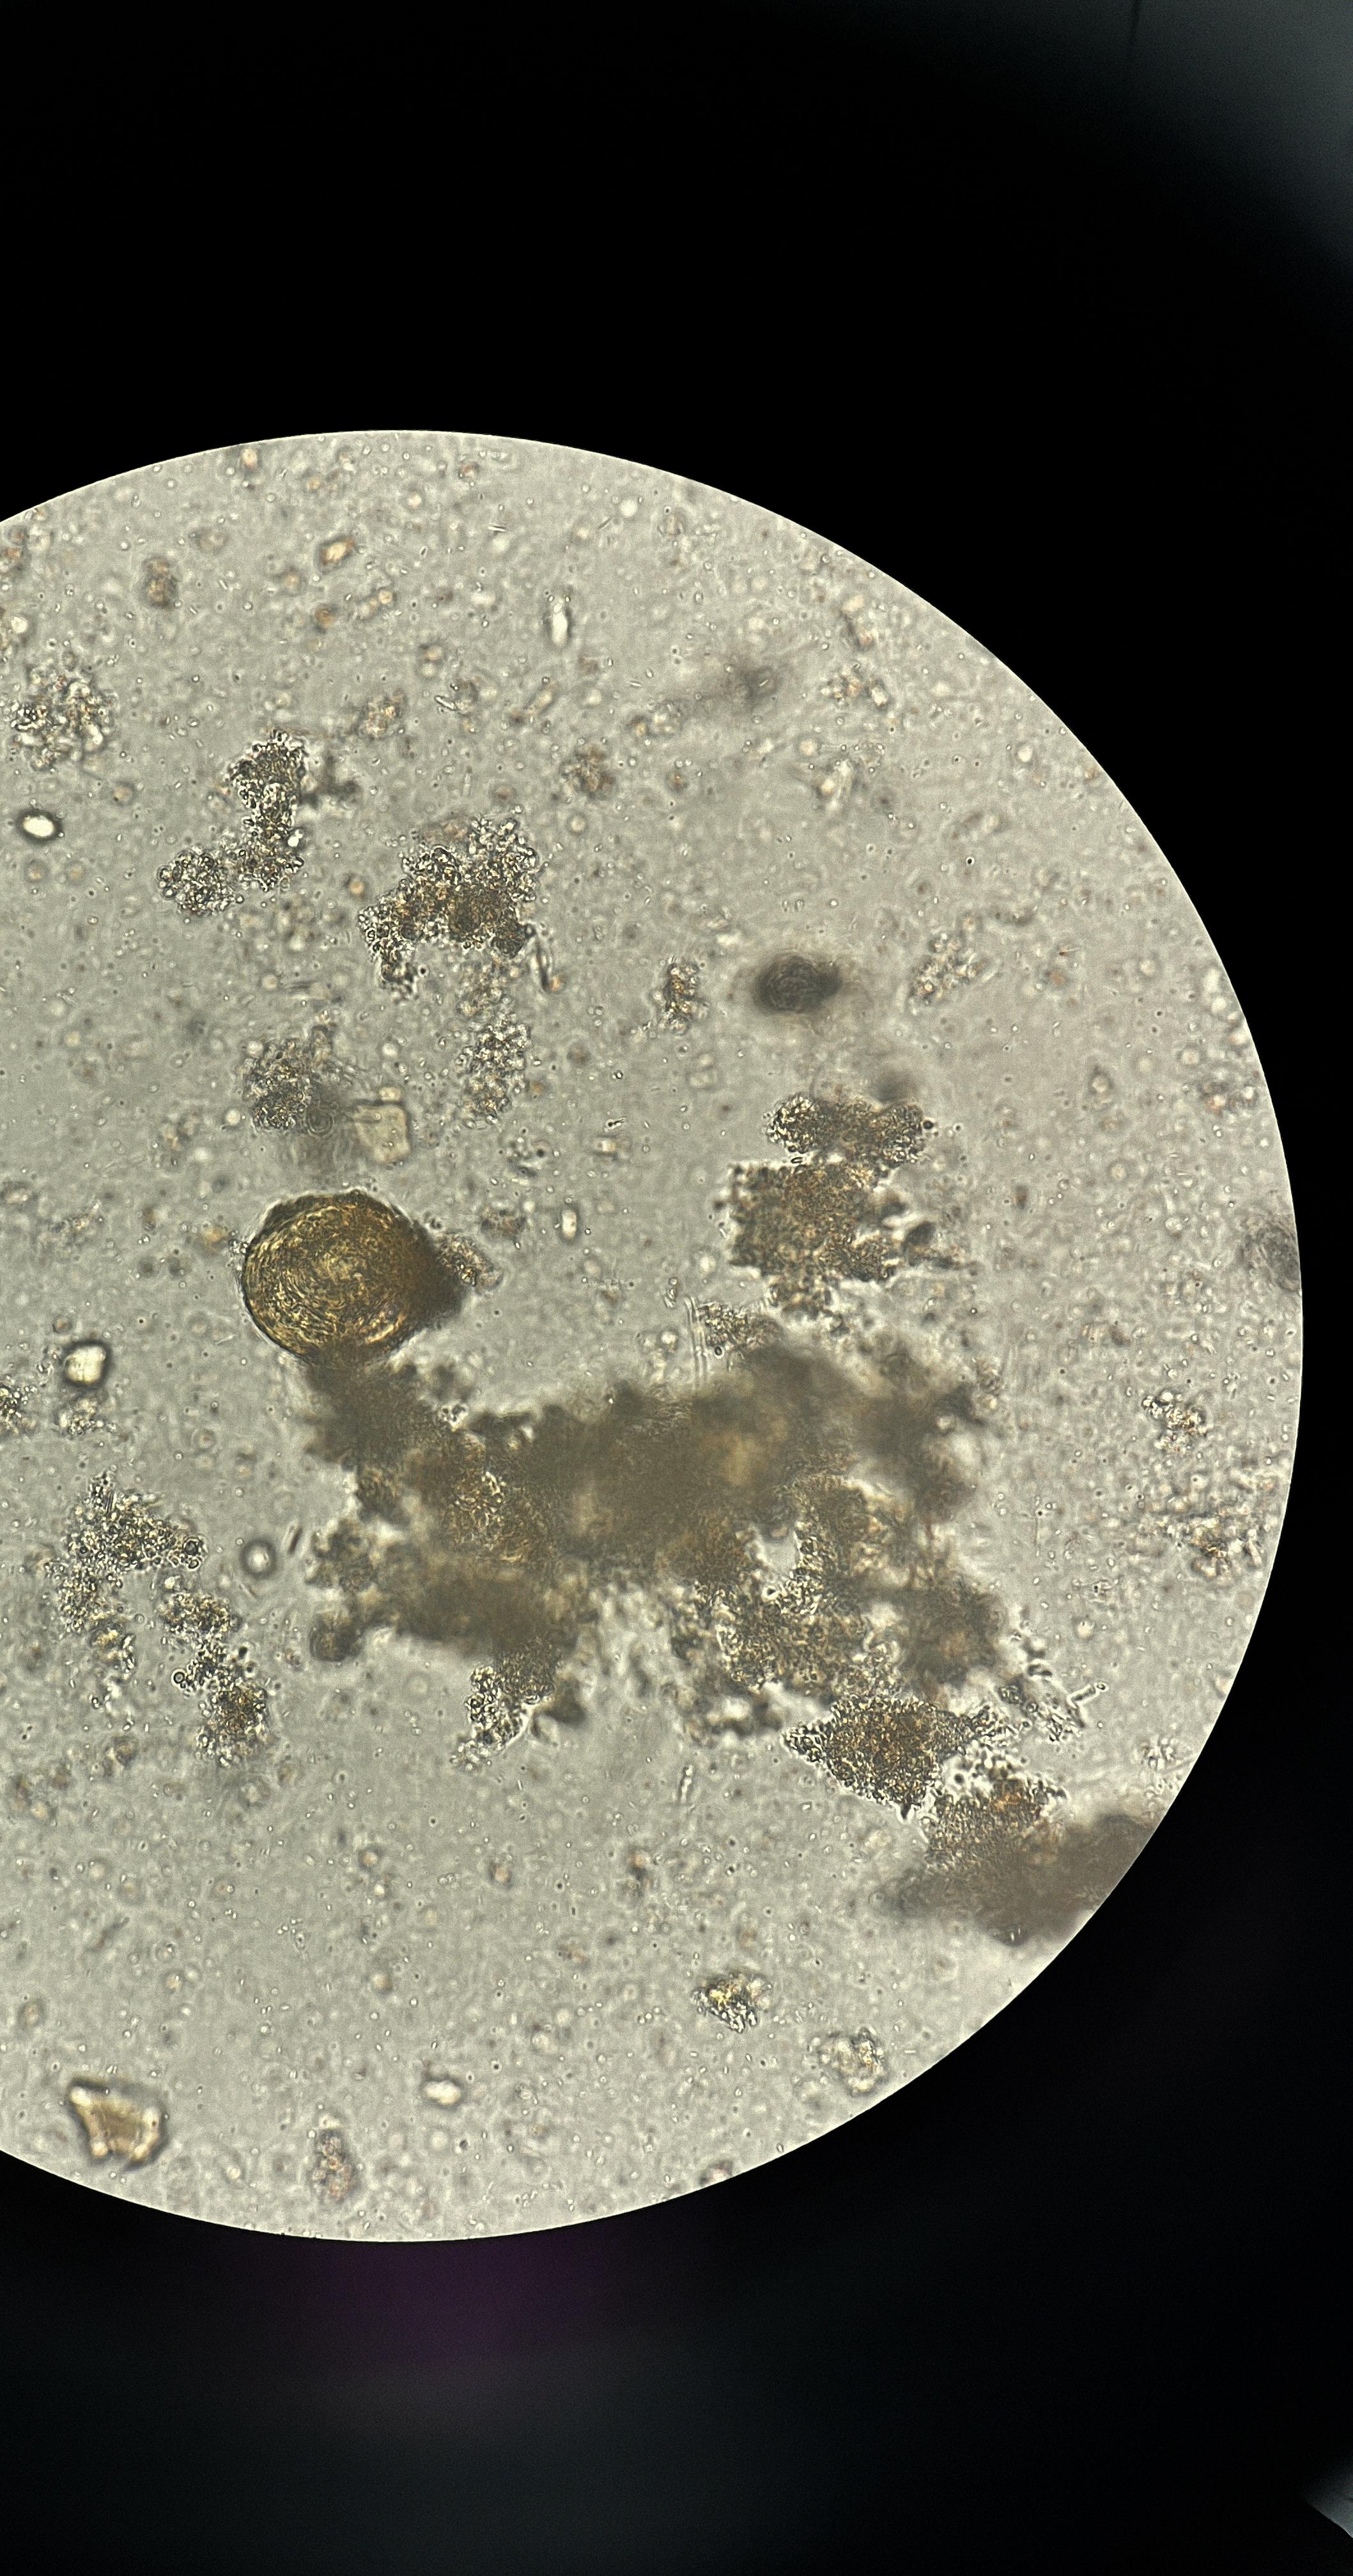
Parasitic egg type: Ascaris lumbricoides